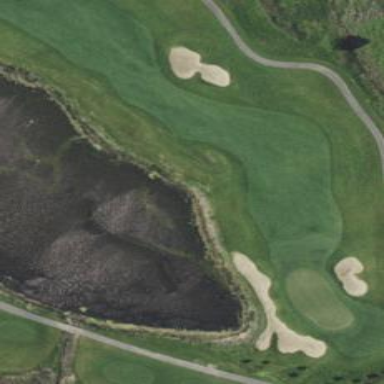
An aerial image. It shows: Grassy area designated as golf fairway.